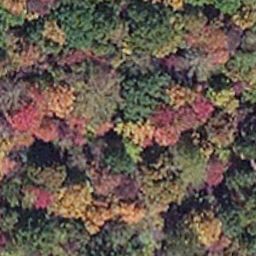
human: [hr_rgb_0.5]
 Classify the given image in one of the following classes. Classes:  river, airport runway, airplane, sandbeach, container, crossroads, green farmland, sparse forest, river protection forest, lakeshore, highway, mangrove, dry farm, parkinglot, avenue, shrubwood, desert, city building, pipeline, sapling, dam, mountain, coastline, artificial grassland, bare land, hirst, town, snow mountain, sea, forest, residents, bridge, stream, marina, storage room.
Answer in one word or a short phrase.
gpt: mangrove